A time-domain waveform of one vibration snapshot from a rolling-element bearing is shown. What is the most likely bearing condition (normal, inner_race, outer_race, ball)?
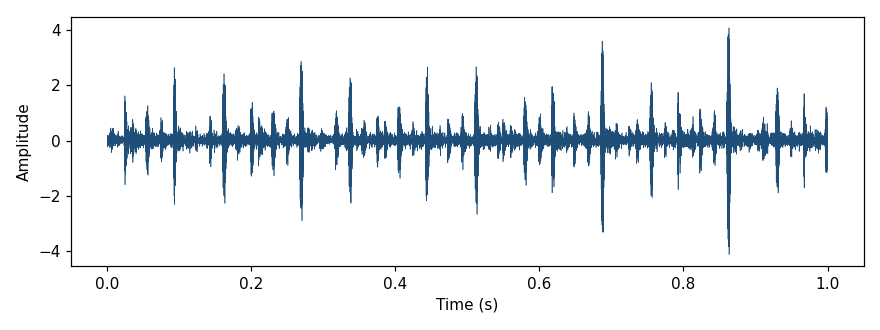
Answer: outer_race